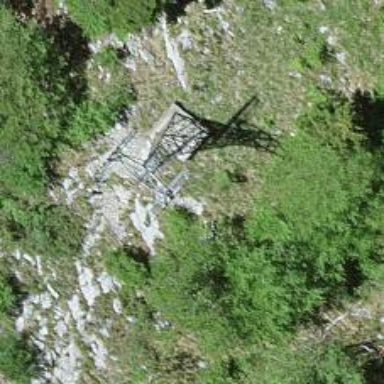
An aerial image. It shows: Pylon for aerialway.